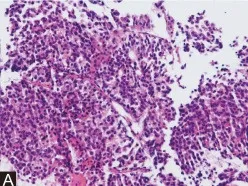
Histological surgical specimens. HE staining of the intrasellar mass (A) showed polymorphic cytological structure with a high nuclear-to-cytoplasmic ratio and an acinar to glandular growth pattern.
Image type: pathology (h&e)